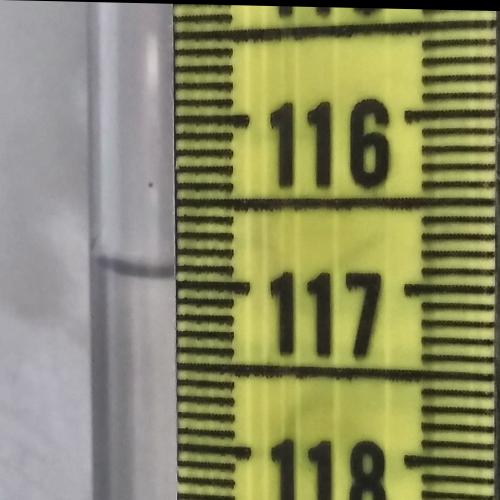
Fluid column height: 116.9 cm